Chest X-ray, PA view. Patient: 55 years old, sex M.
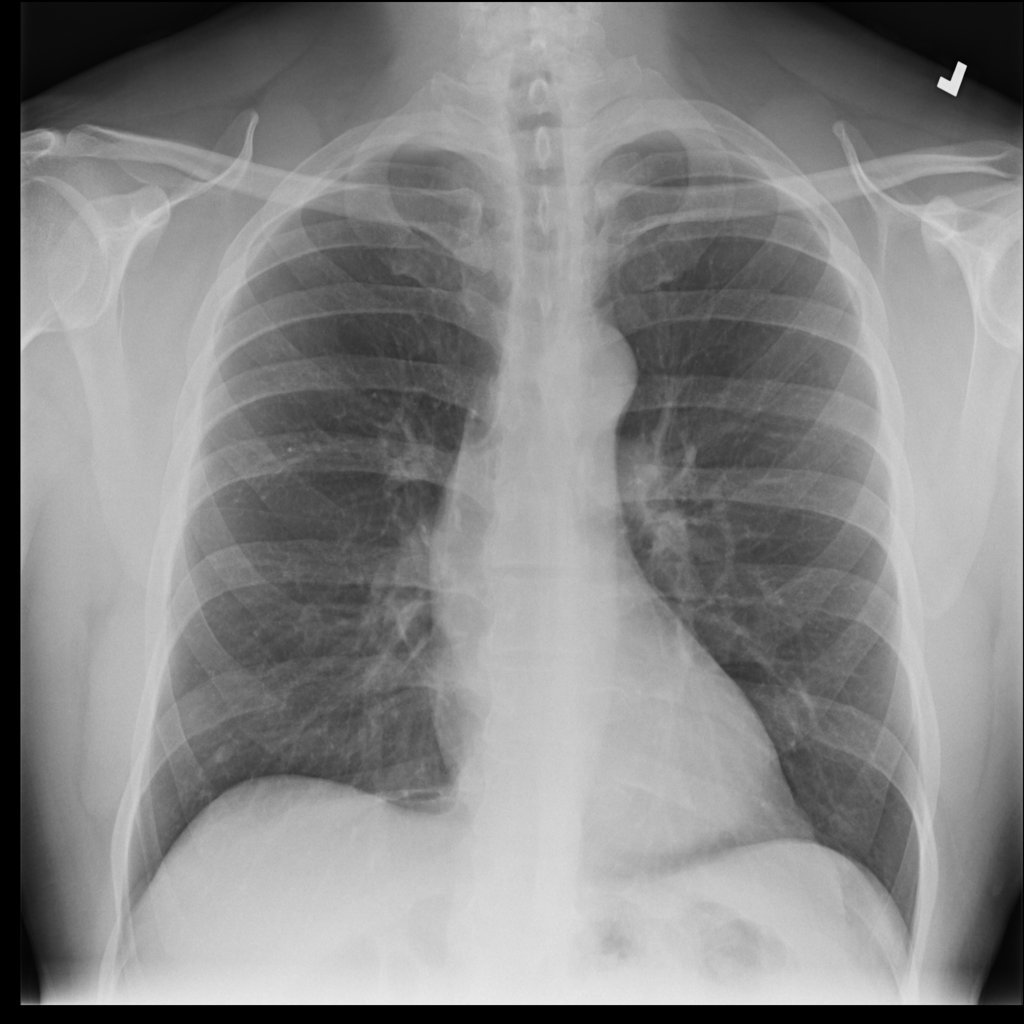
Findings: No Finding